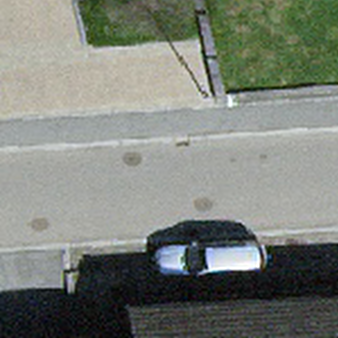
Label: other